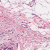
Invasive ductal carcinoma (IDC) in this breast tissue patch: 0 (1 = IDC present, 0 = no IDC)